九年级 · 立体几何学
(本小题 8.0 分)

如图是一个长方体纸盒的表面展开图, 已知纸盒中相对两个面上的数互为相反数.

(1)填空: $a=\ldots, b=\ldots ;$

(2)先化简，再求值: $5\left(2 a^{2} b-a b^{2}\right)-3\left(-a b^{2}+3 a^{2} b\right)$.
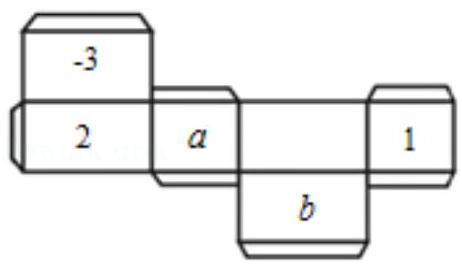
答案: 解: (1) $-1,3$;

$$
\begin{aligned}
& \text { (2) } 5\left(2 a^{2} b-a b^{2}\right)-3\left(-a b^{2}+3 a^{2} b\right) \\
& =10 a^{2} b-5 a b^{2}+3 a b^{2}-9 a^{2} b
\end{aligned}
$$

$=a^{2} b-2 a b^{2}$,

当 $a=-1, b=3$ 时,

原式 $=(-1)^{2} \times 3-2 \times(-1) \times 3^{2}$

$$
=3+18
$$

$=21$.

【解析】

【分析】

本题考查了长方体的平面展开图、相反数及代数式的化简求值. 解决本题的关键是根据平面展开图确定 $a 、 b$ 的值.

(1)先根据长方体的平面展开图确定 $a 、 b$ 所对的面的数字, 再根据相对的两个面上的数互为相反数,确定 $a 、 b$ 的值;

(2)化简代数式后代入求值.

【解答】

解：(1)由长方体纸盒的平面展开图知, $a$ 与 $1 、 b$ 与 -3 是相对的两个面上的数字或字母,
因为相对的两个面上的数互为相反数,

所以 $a=-1, b=3$,

故答案为: $-1,3$.

(2)见答案.